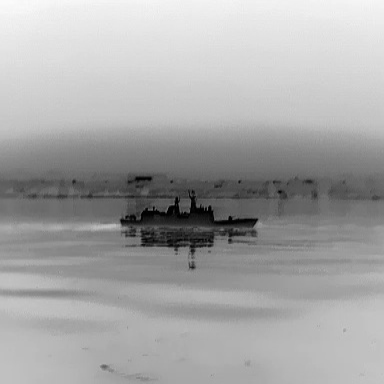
There is a warship in the infrared image.